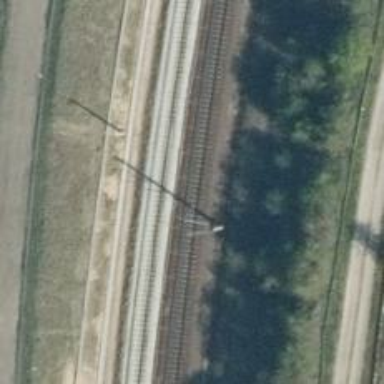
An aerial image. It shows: Railway track with contact line for electrification.